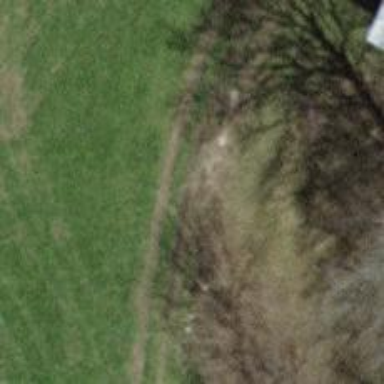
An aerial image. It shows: Path covered with grass.